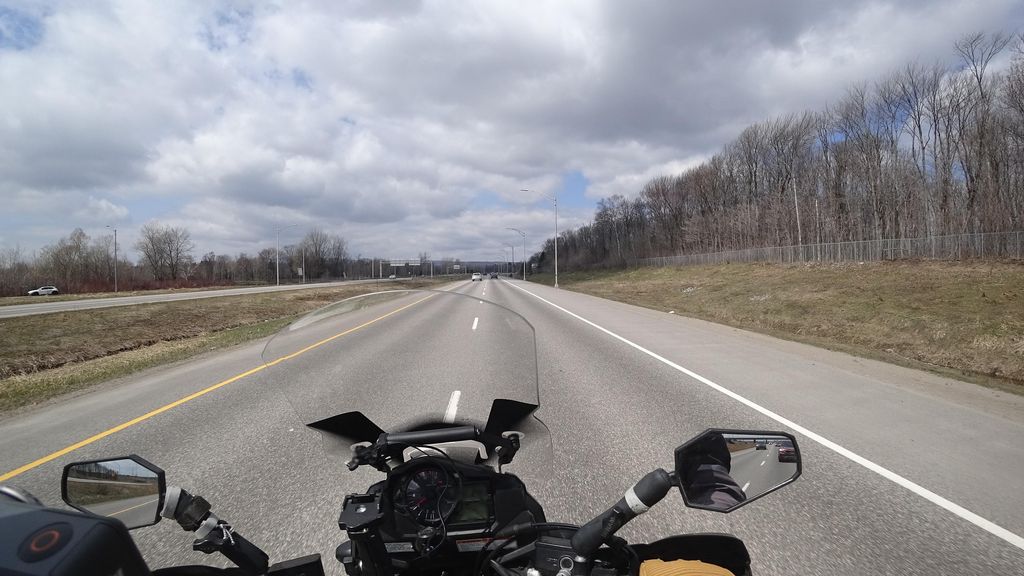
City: quebec_city